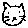
Label: cat